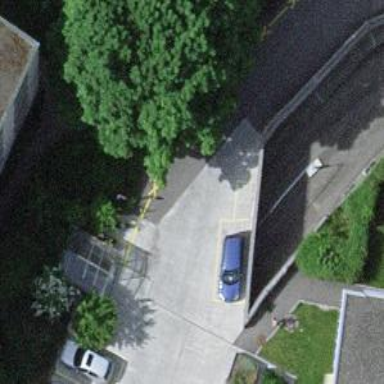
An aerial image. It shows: Parking entrance.